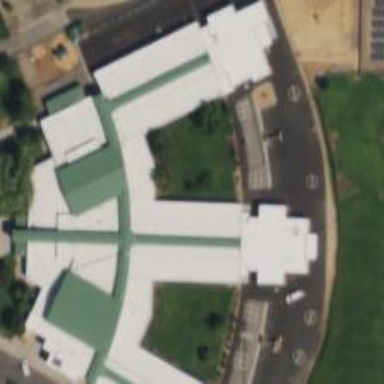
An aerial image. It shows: School building.